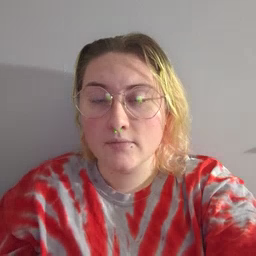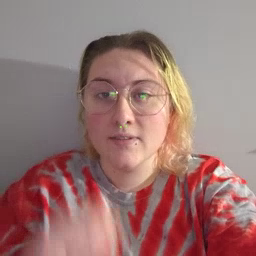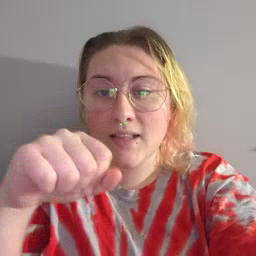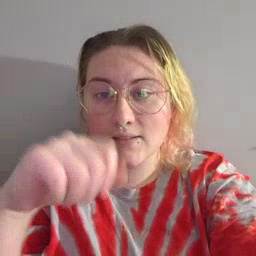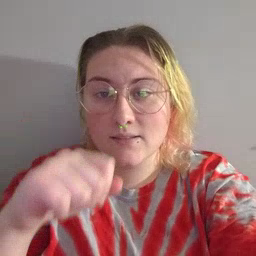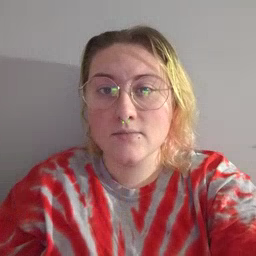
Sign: yes